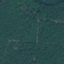
Land use / land cover: Forest